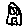
Label: house